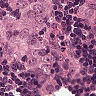
Metastatic tissue present: yes